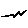
Label: zigzag